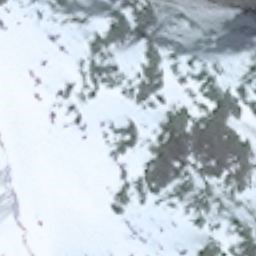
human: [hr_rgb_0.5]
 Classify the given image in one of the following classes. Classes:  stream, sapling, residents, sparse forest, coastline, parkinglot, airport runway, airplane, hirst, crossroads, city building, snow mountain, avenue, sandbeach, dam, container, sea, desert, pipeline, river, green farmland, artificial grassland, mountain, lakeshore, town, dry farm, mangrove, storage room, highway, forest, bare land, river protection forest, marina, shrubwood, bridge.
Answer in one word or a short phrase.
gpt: snow mountain